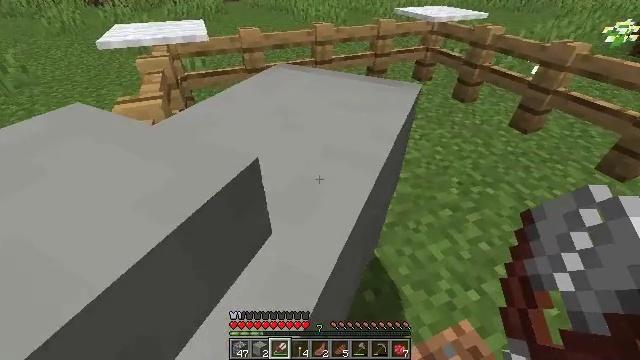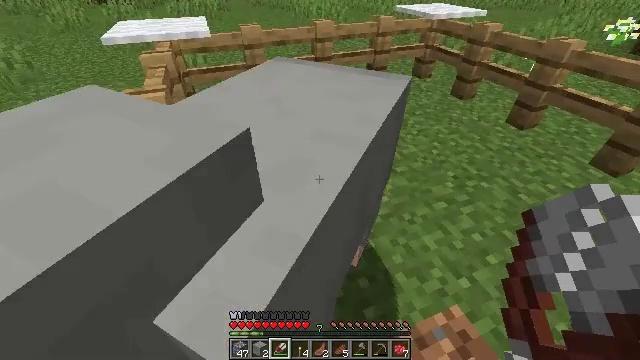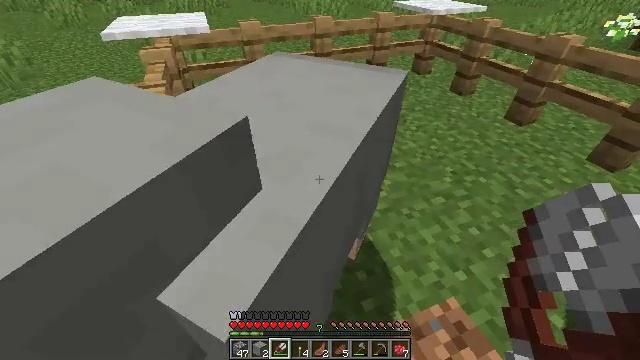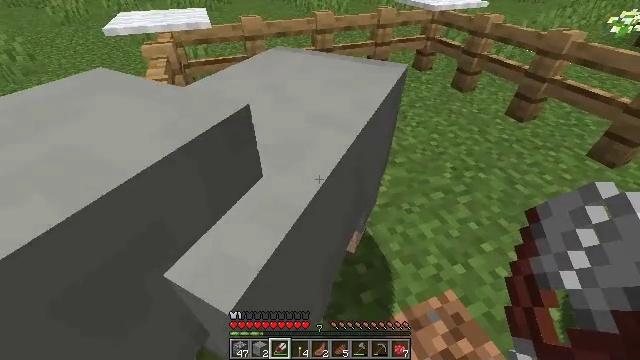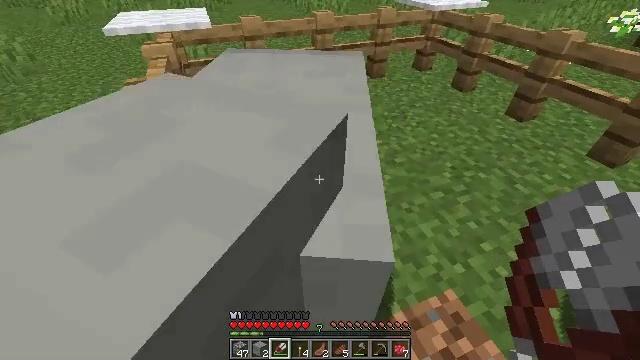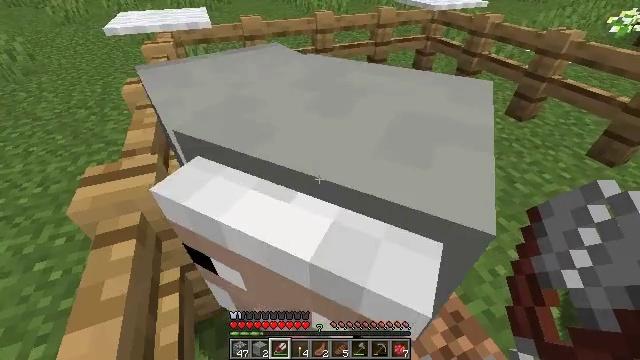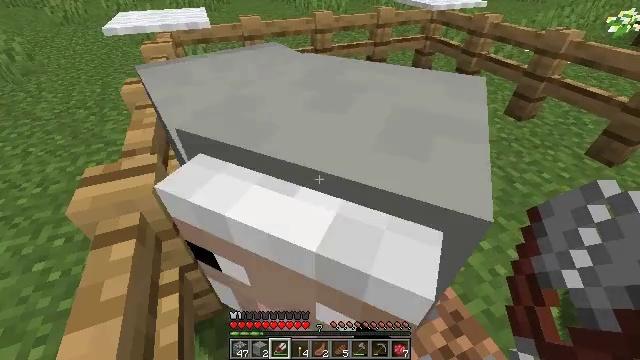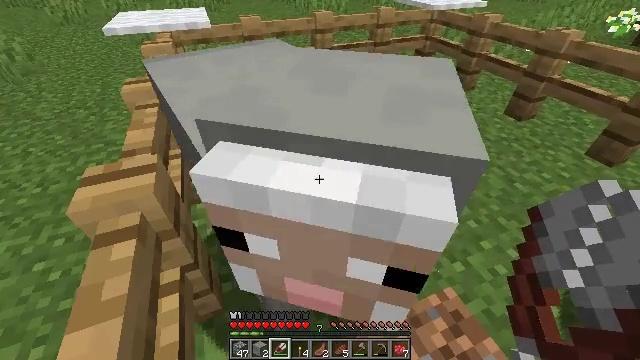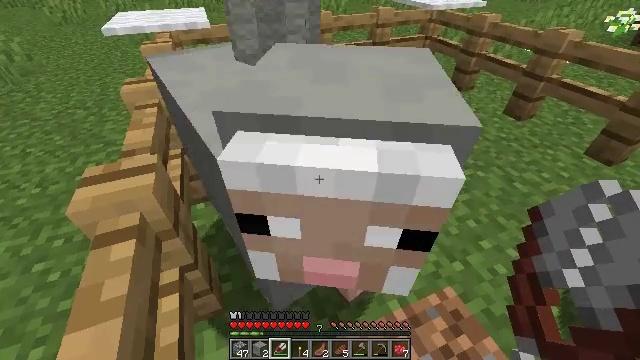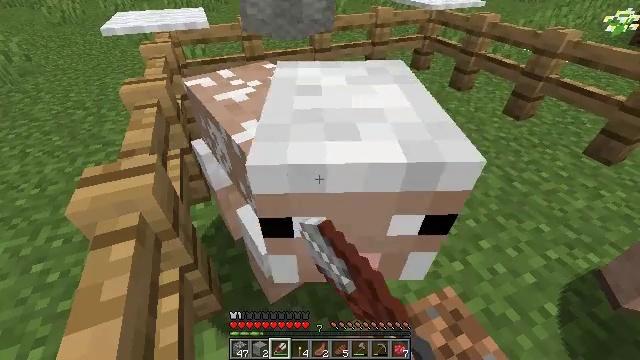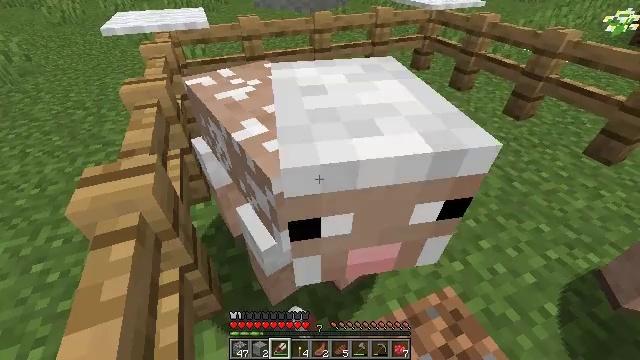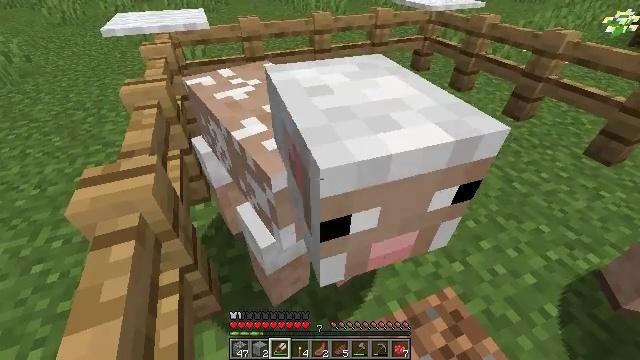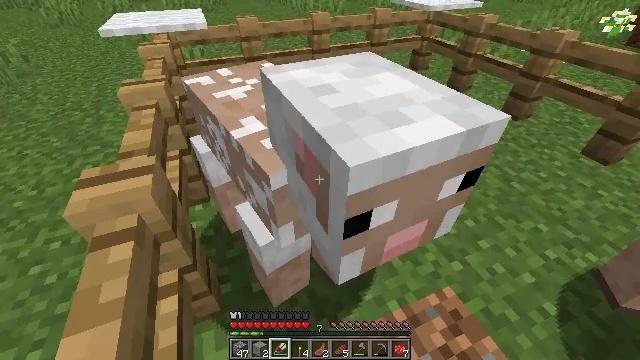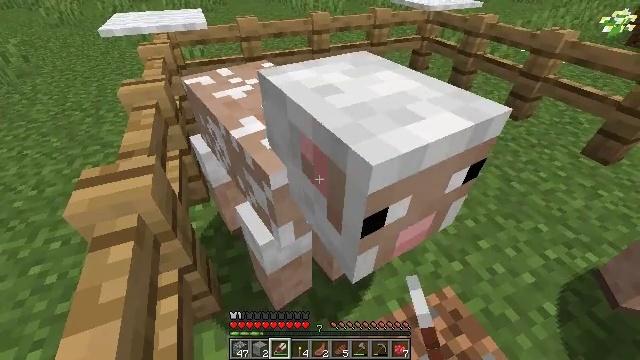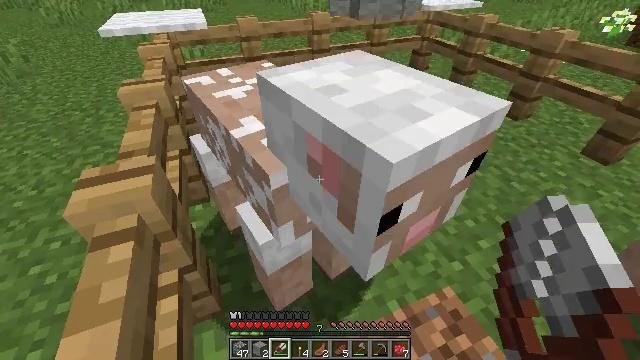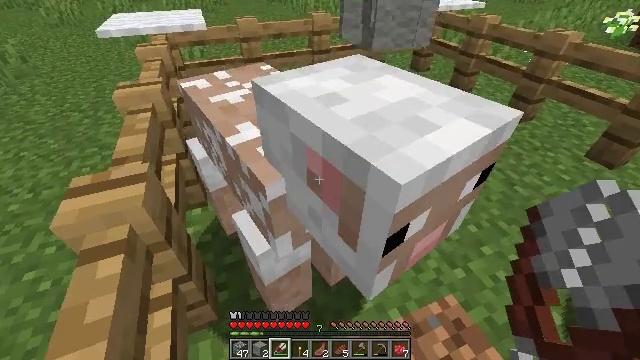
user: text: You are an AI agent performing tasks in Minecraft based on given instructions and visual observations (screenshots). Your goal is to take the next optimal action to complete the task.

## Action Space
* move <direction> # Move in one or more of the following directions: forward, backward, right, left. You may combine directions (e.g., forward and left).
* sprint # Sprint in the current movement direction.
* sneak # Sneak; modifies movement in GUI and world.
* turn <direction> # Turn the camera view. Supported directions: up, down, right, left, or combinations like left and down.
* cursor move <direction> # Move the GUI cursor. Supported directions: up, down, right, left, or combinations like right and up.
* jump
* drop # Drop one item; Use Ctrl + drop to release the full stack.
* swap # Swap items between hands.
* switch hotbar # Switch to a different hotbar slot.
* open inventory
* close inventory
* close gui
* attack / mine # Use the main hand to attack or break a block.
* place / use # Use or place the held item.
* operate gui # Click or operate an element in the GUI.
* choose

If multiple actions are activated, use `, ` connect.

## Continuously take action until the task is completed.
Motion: motion action
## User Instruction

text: To get an iron door, use the crafting table and iron ingots.
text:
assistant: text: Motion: no_op
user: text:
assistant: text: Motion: no_op
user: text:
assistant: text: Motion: use / place
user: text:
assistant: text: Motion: use / place
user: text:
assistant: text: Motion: use / place
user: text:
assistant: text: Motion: no_op
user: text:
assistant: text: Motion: no_op
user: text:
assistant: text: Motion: no_op
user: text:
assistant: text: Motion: no_op
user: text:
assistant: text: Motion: no_op
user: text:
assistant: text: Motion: no_op
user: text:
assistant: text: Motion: no_op
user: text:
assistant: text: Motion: no_op
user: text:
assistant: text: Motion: no_op
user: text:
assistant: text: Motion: move forward
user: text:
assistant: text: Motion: move forward
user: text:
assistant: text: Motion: move forward
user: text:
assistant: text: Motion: move forward
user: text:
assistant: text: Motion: move forward, turn right and up
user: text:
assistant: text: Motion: move forward, turn right and up
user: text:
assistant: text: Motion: move forward, turn right
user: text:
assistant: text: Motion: move forward, turn right and up
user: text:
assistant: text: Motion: move forward, turn right and up
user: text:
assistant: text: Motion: move forward, turn right and up
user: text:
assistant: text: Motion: move forward, turn up
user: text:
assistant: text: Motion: move forward
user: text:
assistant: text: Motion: move forward, turn left
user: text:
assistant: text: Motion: turn left
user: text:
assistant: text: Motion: turn left
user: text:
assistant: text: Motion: turn left